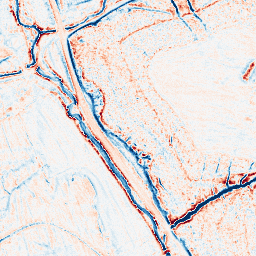
Category: edge_preserving
Decomposition family: anisotropic_diffusion
Decomposition parameters: iterations: 10
kappa: 10
gamma: 0.2
Upsampling method: lanczos
Upsampling parameters: scale: 8
Upsampling scale: 8